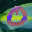
Label: 0